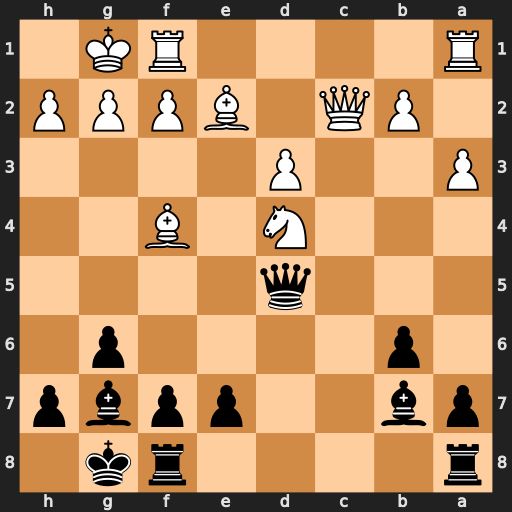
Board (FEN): r4rk1/pb2ppbp/1p4p1/3q4/3N1B2/P2P4/1PQ1BPPP/R4RK1
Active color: b
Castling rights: -
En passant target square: -
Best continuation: Qxg2#